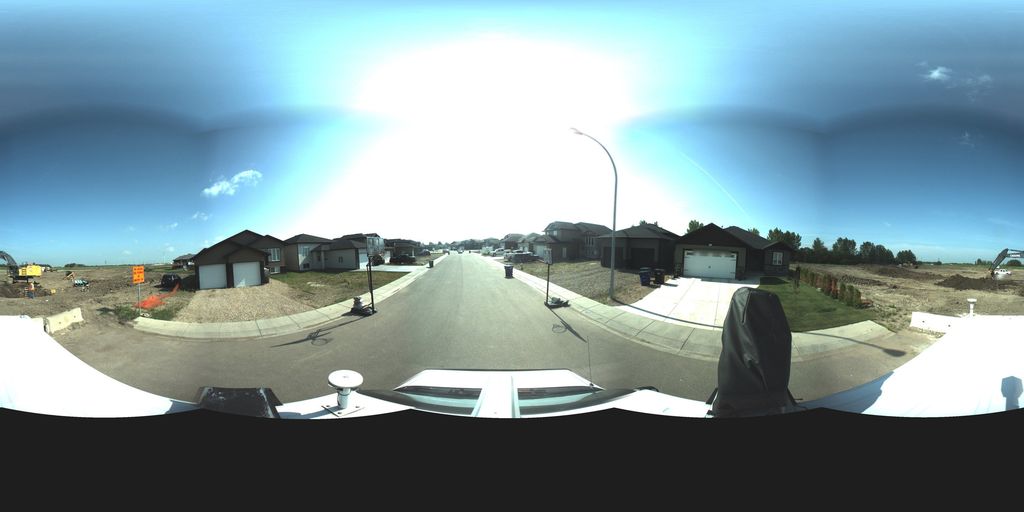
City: saskatoon